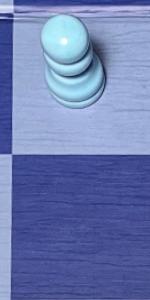
Label: Empty